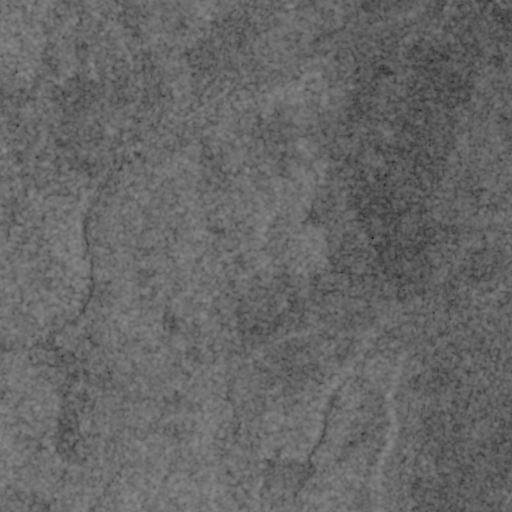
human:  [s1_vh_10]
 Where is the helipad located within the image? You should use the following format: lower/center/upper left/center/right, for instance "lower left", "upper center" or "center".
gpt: The helipad is located in the lower left of the image.
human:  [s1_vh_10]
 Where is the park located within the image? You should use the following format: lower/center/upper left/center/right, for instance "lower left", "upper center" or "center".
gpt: The park is located in the lower left of the image.
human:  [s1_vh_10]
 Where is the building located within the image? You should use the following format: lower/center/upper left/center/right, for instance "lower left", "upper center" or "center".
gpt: The building is located in the lower left of the image.
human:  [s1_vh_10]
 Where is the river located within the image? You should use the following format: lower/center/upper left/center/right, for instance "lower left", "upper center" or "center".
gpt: The river is located in the upper left of the image.
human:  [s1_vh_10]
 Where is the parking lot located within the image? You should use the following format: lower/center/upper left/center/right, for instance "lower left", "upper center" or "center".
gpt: There is no parking lot in the image.

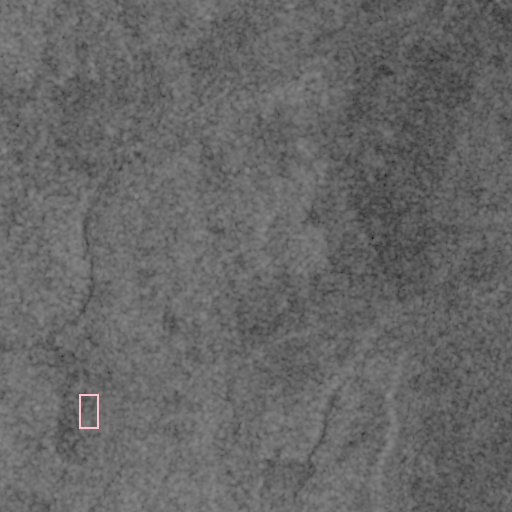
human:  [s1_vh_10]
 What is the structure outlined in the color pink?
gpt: The structure outlined in pink is a park.
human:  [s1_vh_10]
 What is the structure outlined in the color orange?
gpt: There is no orange outline.